Question: I can't find any function that can help me with this and I don't want to write crazy function that will HitTest every pixel of ListView area, to find out coords of needed Column (if it ever possible to get Column from HitTest).

Thanks to Yair Nevet comment, I wrote next function to determine Left position of needed Column:
'''
private int GetLeftOfColumn(ColumnHeader column, ListView lv)
{
if (!lv.Columns.Contains(column))
return -1;
int calculated_left = 0;
for (int i = 0; i < lv.Columns.Count; i++)
if (lv.Columns[i] == column)
return calculated_left;
else
calculated_left += lv.Columns[i].Width + 1;
return calculated_left;
}
'''
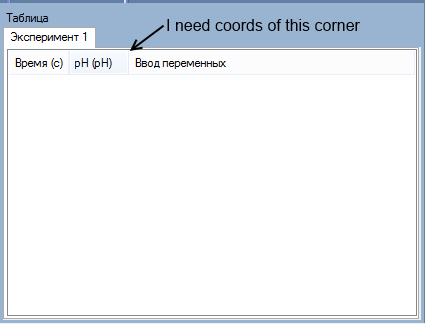
Answer: Because the USER32 messages was mentioned above but no implementation was given, and I just came across this when I needed to solve it, here's a working version using the messaging to native code.
Here's some required items wrapped in a private 'NativeMethods' class:
'''
private static class NativeMethods {
private const int LVM_FIRST = 0x1000;
private const int LVM_GETHEADER = LVM_FIRST + 31;
private const int HDM_FIRST = 0x1200;
private const int HDM_GETITEMRECT = HDM_FIRST + 7;
private const int SB_HORZ = 0;
private const int SB_VERT = 1;
private const int SIF_POS = 0x0004;
[StructLayout(LayoutKind.Sequential)]
public class SCROLLINFO {
public int cbSize = Marshal.SizeOf(typeof(NativeMethods.SCROLLINFO));
public int fMask;
public int nMin;
public int nMax;
public int nPage;
public int nPos;
public int nTrackPos;
}
[StructLayout(LayoutKind.Sequential)]
public struct RECT {
public int Left;
public int Top;
public int Right;
public int Bottom;
}
[DllImport("user32.dll", CharSet = CharSet.Auto, SetLastError = true)]
public static extern IntPtr SendMessage(IntPtr hWnd, int msg, int wParam, int lParam);
[DllImport("user32.dll", EntryPoint = "SendMessage", CharSet = CharSet.Auto)]
public static extern IntPtr SendMessageGETRECT(IntPtr hWnd, int Msg, int wParam, ref RECT lParam);
[DllImport("user32.dll", CharSet = CharSet.Auto, ExactSpelling = true)]
public static extern bool GetScrollInfo(IntPtr hWnd, int fnBar, SCROLLINFO scrollInfo);
/// <summary>
/// Return the handle to the header control on the given list
/// </summary>
/// <param name="list">The listview whose header control is to be returned</param>
/// <returns>The handle to the header control</returns>
public static IntPtr GetHeaderControl(ListView list) {
return SendMessage(list.Handle, LVM_GETHEADER, 0, 0);
}
/// <summary>
/// Get the scroll position of the given scroll bar
/// </summary>
/// <param name="lv"></param>
/// <param name="horizontalBar"></param>
/// <returns></returns>
public static int GetScrollPosition(ListView lv, bool horizontalBar) {
int fnBar = (horizontalBar ? SB_HORZ : SB_VERT);
SCROLLINFO scrollInfo = new SCROLLINFO();
scrollInfo.fMask = SIF_POS;
if (GetScrollInfo(lv.Handle, fnBar, scrollInfo)) {
return scrollInfo.nPos;
}
else {
return -1;
}
}
/// <summary>
/// Return the screen rectangle of the column header item specified
/// </summary>
/// <param name="handle">Handle to the header control to check</param>
/// <param name="index">Index of the column to get</param>
/// <returns></returns>
public static Rectangle GetHeaderItemRect(IntPtr handle, int index) {
RECT rc = new RECT();
IntPtr result = NativeMethods.SendMessageGETRECT(handle, HDM_GETITEMRECT, index, ref rc);
if (result != IntPtr.Zero) {
return new Rectangle(rc.Left, rc.Top, rc.Right - rc.Left, rc.Bottom - rc.Top);
}
return Rectangle.Empty;
}
}
'''
Here's the code that gets your location:
'''
/// <summary>
/// Get's the location coordinate of the specified column header's top/left corner
/// </summary>
/// <param name="oListView">ListView control to get the column header location from</param>
/// <param name="iColumn">Column to find the location for</param>
/// <param name="bAsScreenCoordinate">Whether the location returned is for the screen or the local ListView control</param>
/// <returns>Location of column header or <see cref="Point.Empty"/> if it could not be retrieved</returns>
public static Point GetColumnHeaderTopLeft(this ListView oListView, int iColumn, bool bAsScreenCoordinate) {
if (oListView == null) {
throw new ArgumentNullException();
}
if ((iColumn < 0) || (iColumn >= oListView.Columns.Count)) {
throw new ArgumentOutOfRangeException();
}
// Get the header control's rectangle
IntPtr hndHeader = NativeMethods.GetHeaderControl(oListView);
Rectangle oHeaderRect = NativeMethods.GetHeaderItemRect(hndHeader, iColumn);
if (oHeaderRect.IsEmpty) {
return Point.Empty;
}
// Get the scroll bar position to adjust the left
int iScroll = NativeMethods.GetScrollPosition(oListView, true);
// Create the local coordinate
Point oLocation = new Point(oHeaderRect.Left - iScroll, oHeaderRect.Top);
// Return the local or screen coordinate
return bAsScreenCoordinate ? oListView.PointToScreen(oLocation) : oLocation;
}
'''